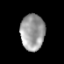
Tissue: prostate
Cell type: T cells
Senescence score: 0.2416
Nuclear area (px): 856
Mean DAPI intensity: 156.735